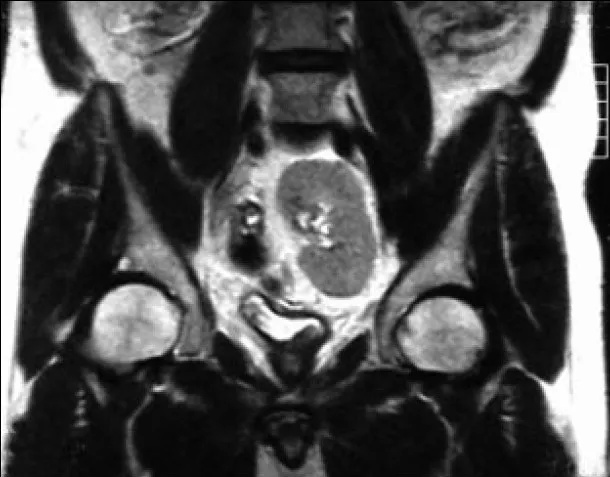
Postoperative MRI (Coronal T2-weighted image) showing a pelvic kidney with a normal nephrogram and the surrounding fatty tissue.
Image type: radiology (mri)